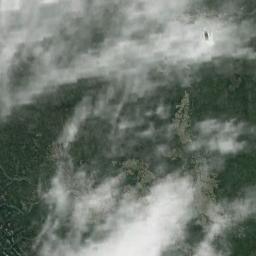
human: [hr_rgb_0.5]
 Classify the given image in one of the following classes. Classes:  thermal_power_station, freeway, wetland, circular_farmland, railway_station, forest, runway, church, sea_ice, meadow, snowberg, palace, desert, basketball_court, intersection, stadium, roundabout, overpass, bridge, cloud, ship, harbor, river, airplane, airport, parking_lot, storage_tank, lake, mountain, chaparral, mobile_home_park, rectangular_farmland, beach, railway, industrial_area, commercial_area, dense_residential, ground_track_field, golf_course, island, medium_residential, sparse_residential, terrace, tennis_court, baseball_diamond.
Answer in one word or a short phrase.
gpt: cloud